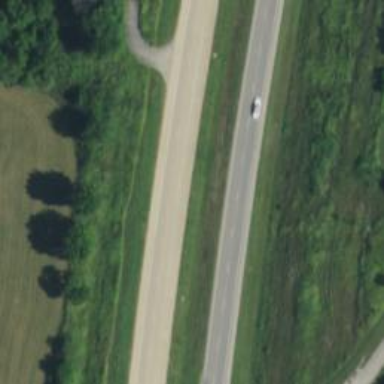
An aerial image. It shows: This image shows trunk highway that functions as expressway.